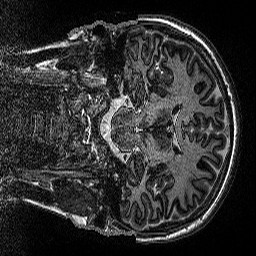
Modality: MP2RAGE
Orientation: coronal
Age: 27
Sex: female
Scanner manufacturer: siemens
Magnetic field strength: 3 T
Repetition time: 5 s
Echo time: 0.00298 s